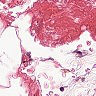
Metastatic tissue present: no